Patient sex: M
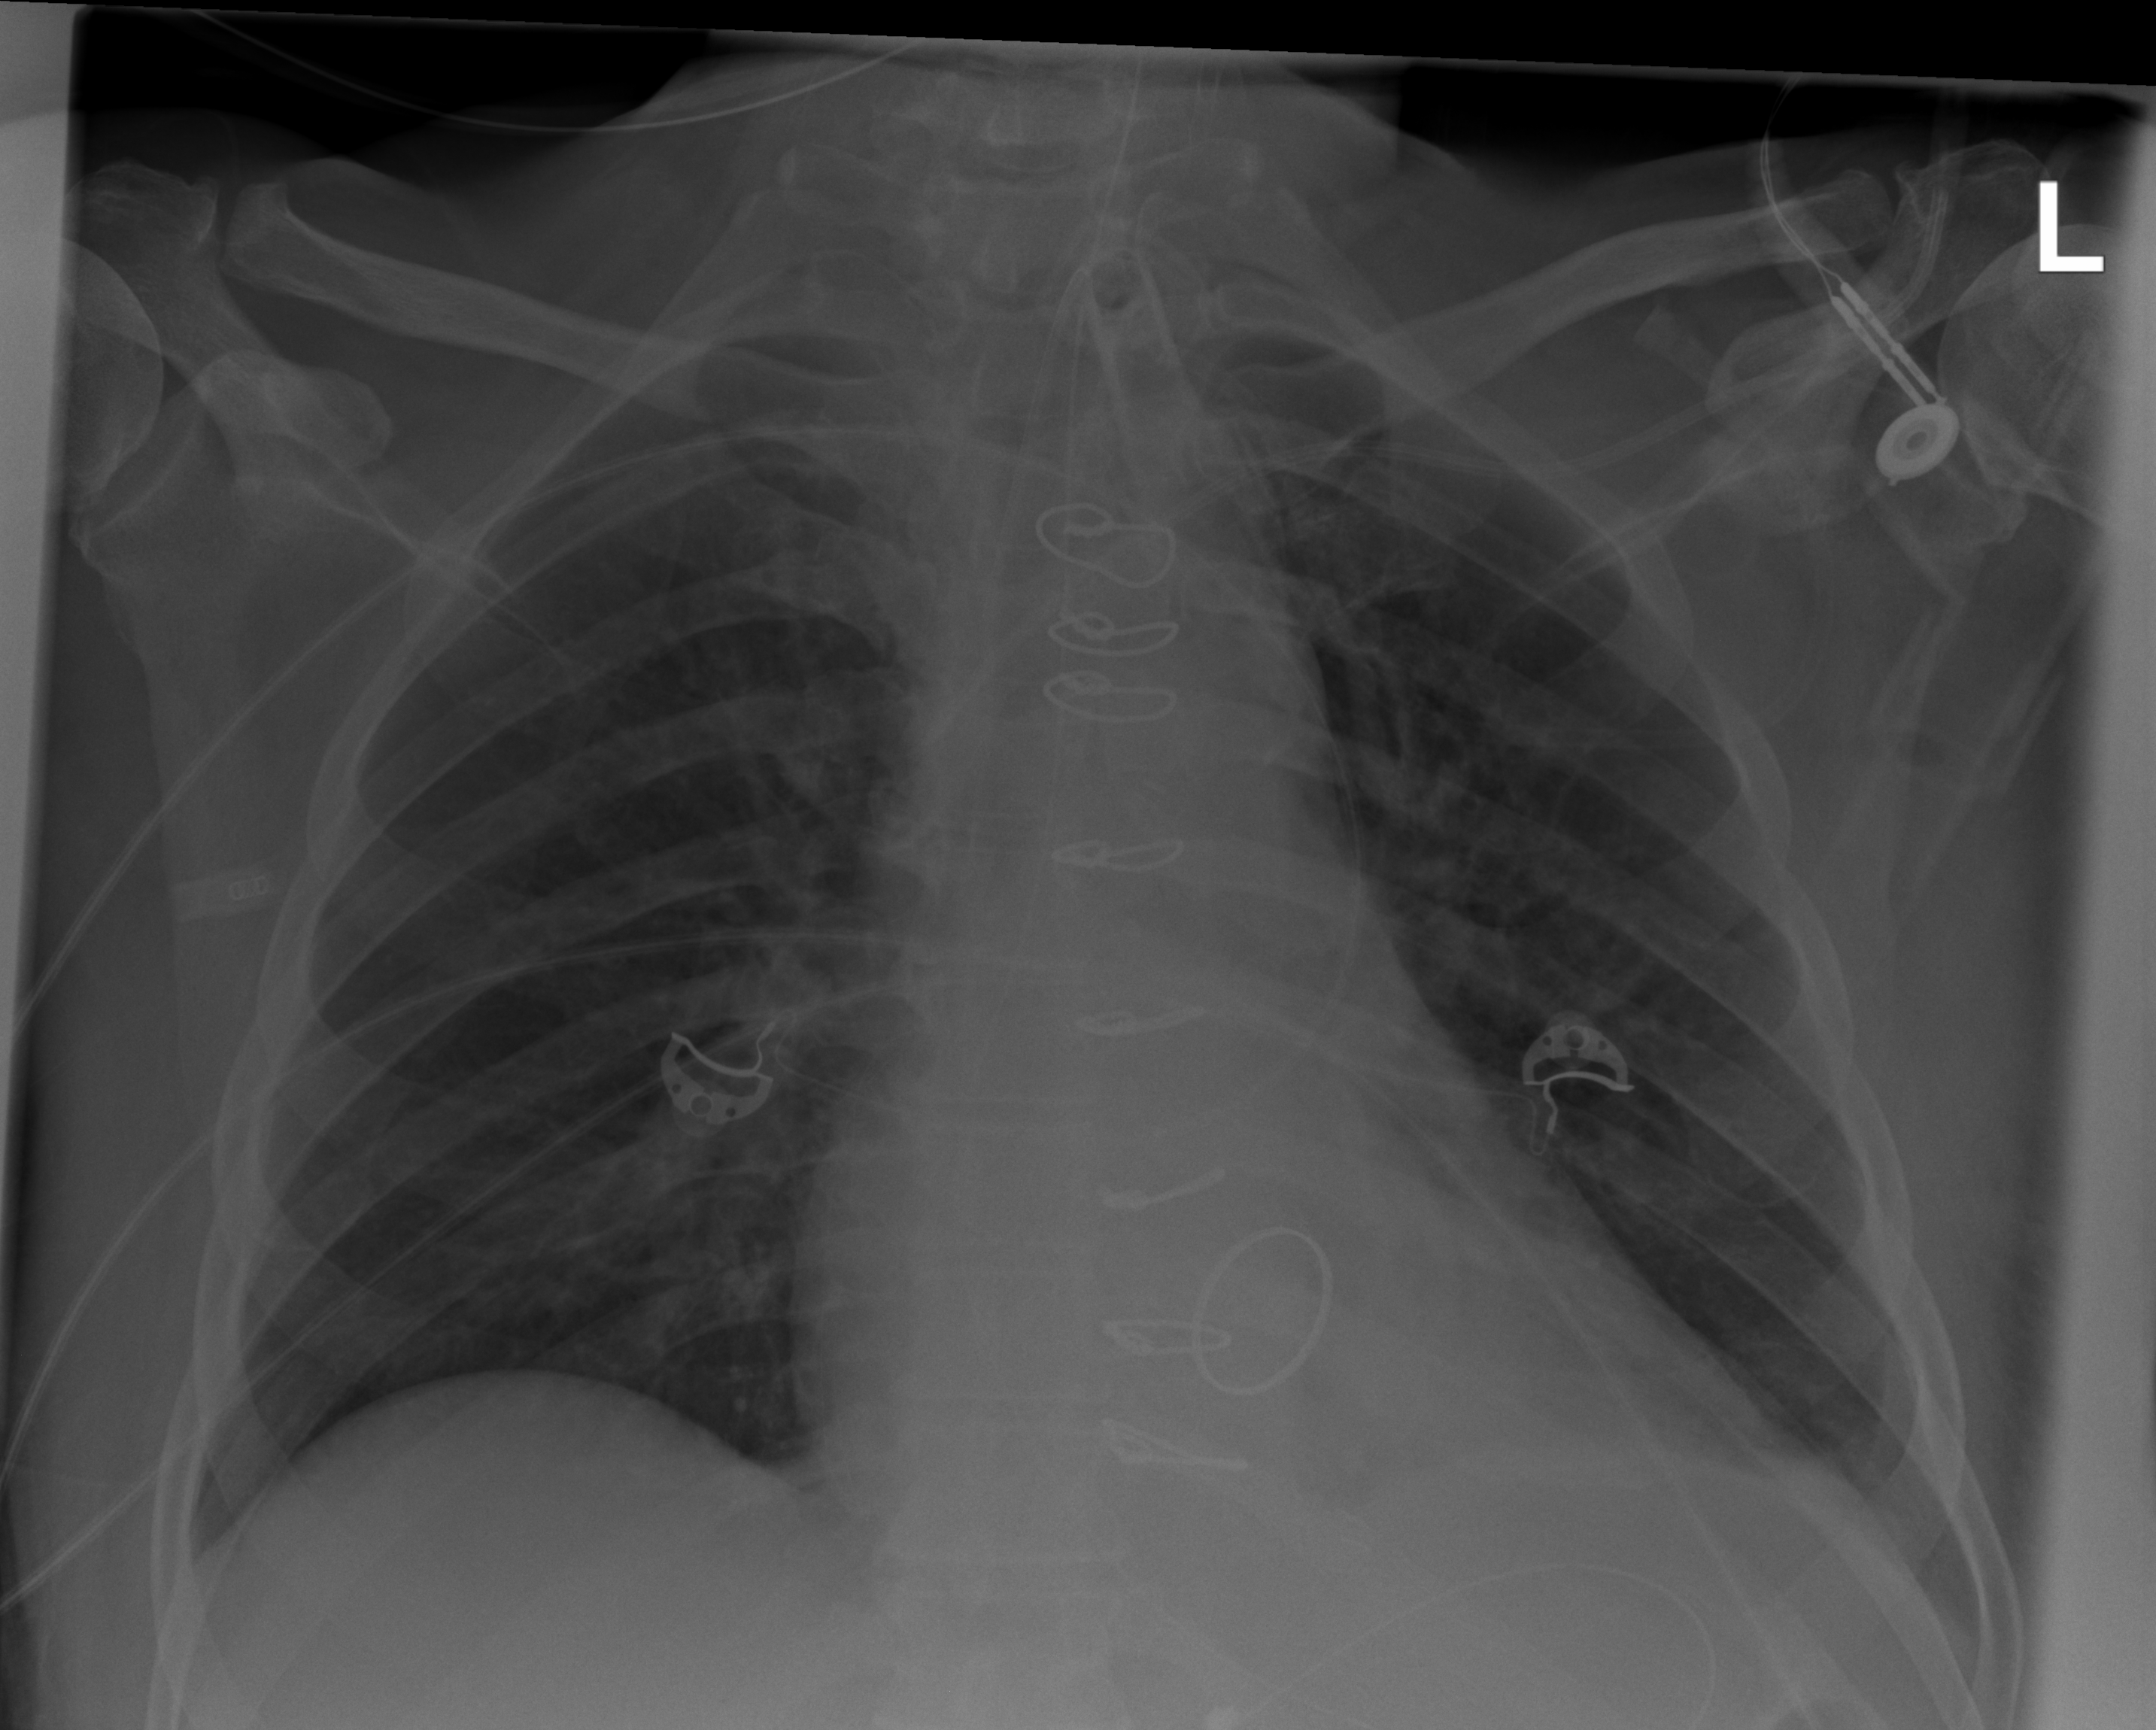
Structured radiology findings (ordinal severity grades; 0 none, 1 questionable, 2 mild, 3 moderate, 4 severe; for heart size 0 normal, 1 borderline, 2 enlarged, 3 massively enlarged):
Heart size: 1
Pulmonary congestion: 2
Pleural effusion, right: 0
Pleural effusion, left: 0
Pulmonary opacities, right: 0
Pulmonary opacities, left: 0
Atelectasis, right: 0
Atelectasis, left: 0